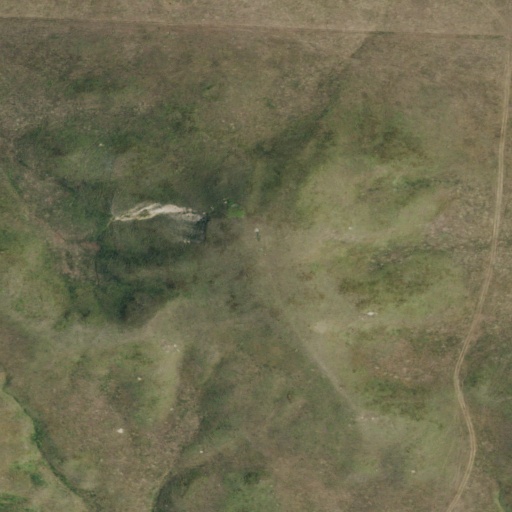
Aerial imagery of mountain in South Dakota named Flag Mountain containing only grassland